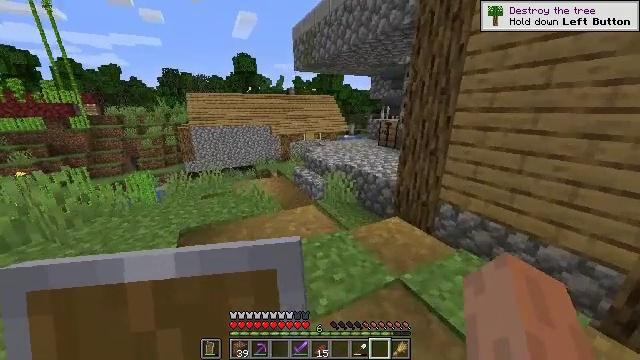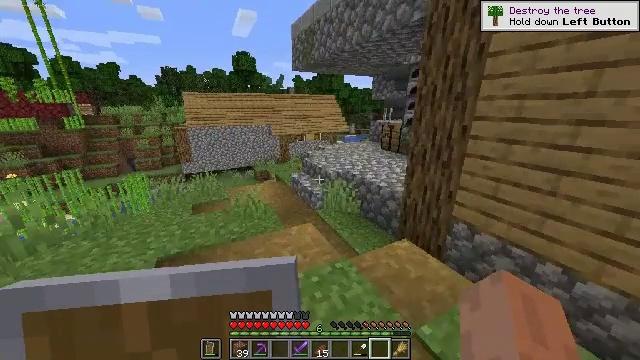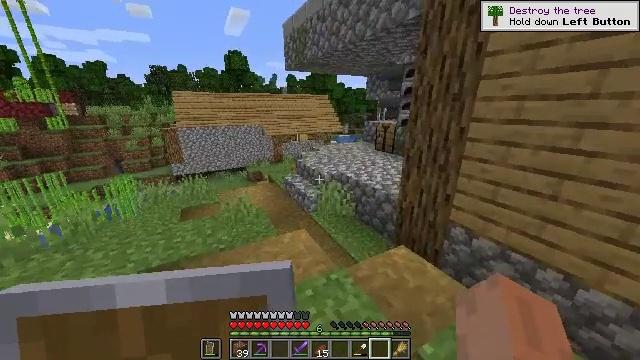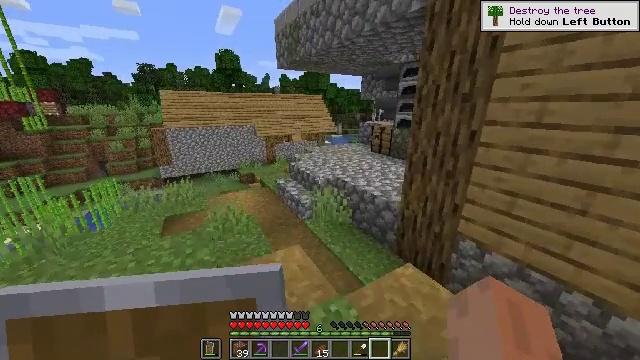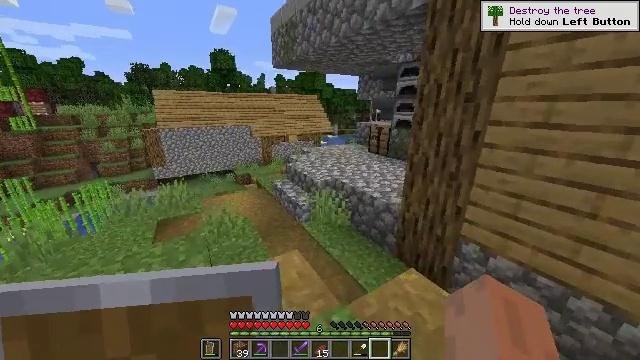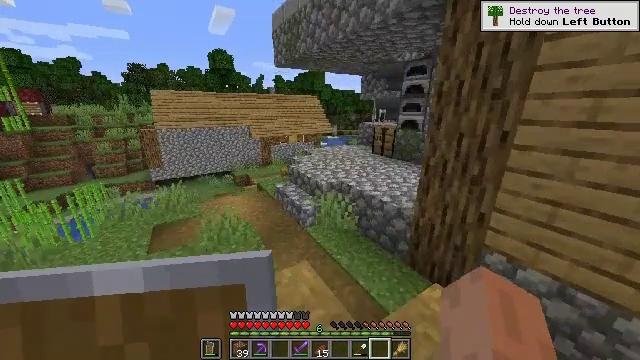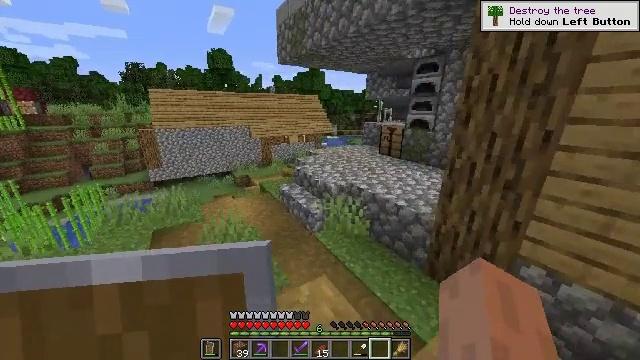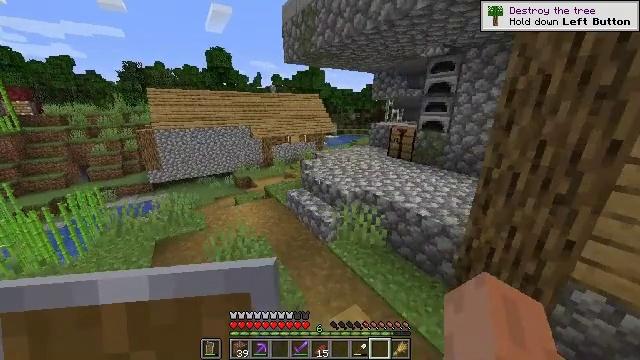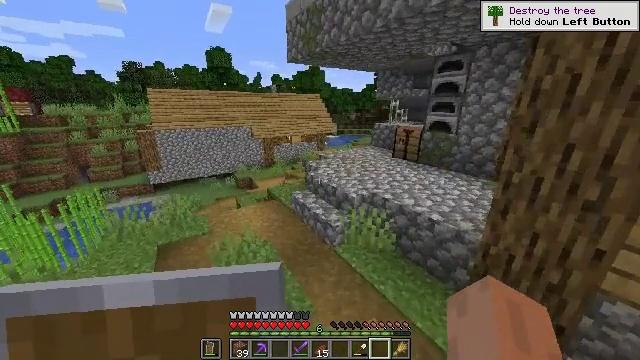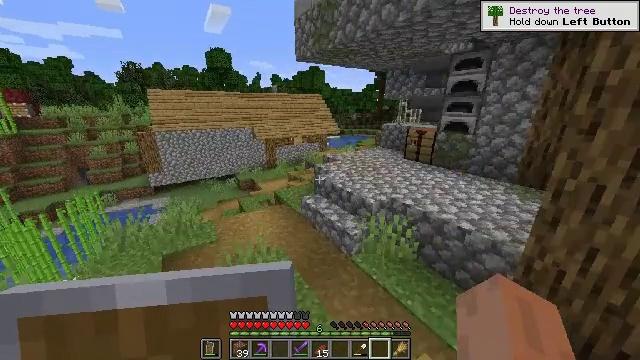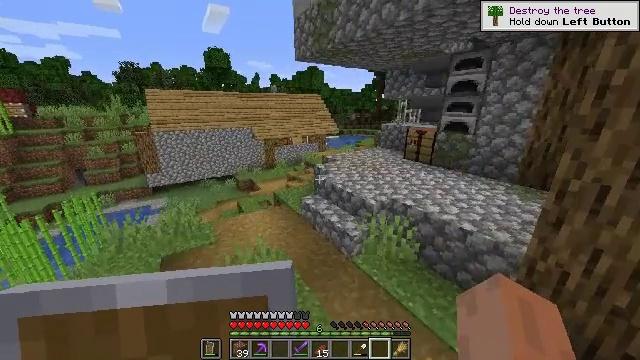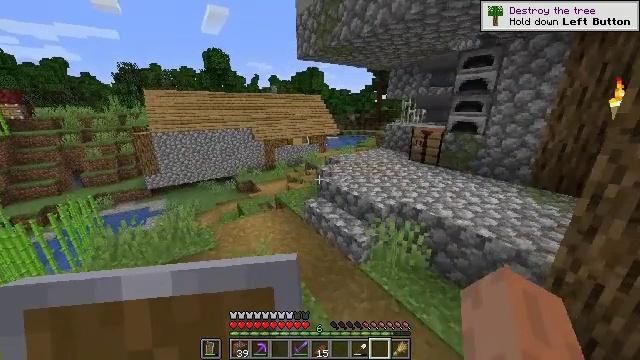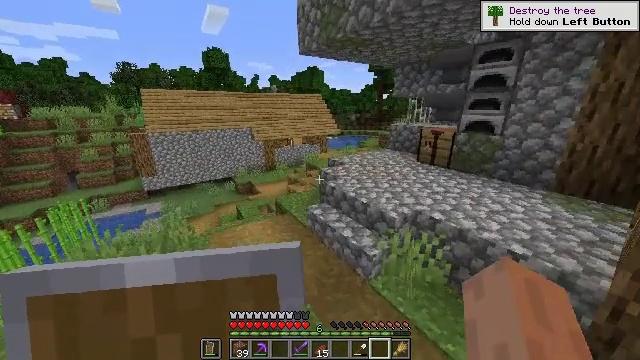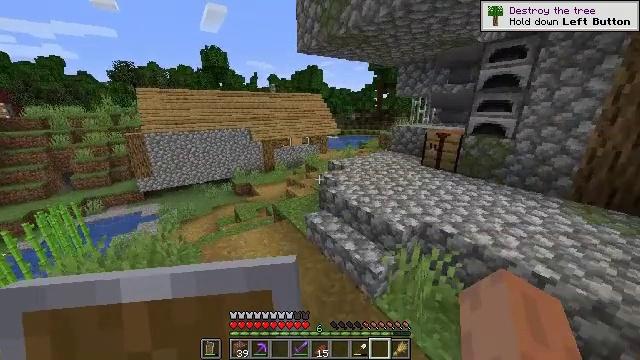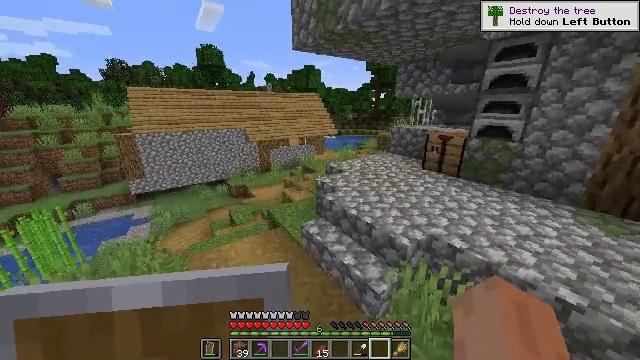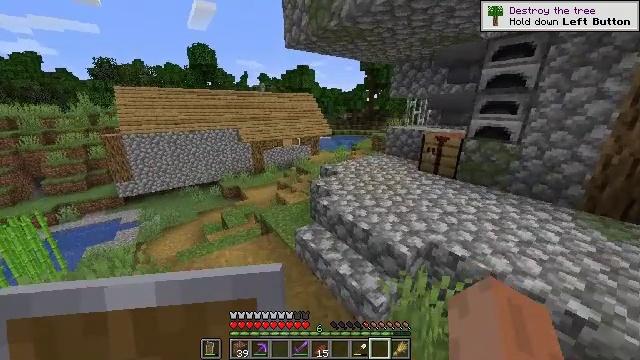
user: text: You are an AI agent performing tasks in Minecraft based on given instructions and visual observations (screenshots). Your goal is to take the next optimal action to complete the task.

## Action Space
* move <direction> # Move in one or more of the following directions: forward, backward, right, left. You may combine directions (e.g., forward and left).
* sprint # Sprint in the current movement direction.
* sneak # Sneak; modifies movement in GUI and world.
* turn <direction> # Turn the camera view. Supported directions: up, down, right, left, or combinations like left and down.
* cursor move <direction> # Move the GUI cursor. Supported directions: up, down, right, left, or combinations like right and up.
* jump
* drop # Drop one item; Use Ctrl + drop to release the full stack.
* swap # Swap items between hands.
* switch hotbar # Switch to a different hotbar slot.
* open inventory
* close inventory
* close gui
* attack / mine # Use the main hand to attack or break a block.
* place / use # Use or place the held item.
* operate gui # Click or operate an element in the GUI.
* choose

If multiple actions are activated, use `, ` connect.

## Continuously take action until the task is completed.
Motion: motion action
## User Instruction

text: Mine the observer block.
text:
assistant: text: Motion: move forward
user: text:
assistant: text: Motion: move forward, turn right
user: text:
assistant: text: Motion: move forward and move left, turn right
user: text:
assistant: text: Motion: move forward and move left, turn right
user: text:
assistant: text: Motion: move forward and move left
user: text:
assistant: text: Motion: move forward and move left
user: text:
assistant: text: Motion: move forward and move left
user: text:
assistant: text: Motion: move forward and move left
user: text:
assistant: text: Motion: move forward and move left
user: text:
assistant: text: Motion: move forward
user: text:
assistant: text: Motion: move forward
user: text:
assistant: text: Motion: move forward
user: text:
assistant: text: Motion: move forward
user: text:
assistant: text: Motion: move forward
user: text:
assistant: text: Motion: move forward, turn right
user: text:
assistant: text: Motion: move forward
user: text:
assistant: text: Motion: move forward, turn right
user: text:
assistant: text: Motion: move forward, turn right
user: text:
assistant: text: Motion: move forward, turn right
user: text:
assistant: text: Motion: move forward, turn right
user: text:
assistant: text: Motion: move forward, turn right
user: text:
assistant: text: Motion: move forward
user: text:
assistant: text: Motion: move forward
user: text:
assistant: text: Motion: move forward
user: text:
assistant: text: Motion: move forward
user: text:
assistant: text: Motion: move forward
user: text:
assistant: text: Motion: move forward
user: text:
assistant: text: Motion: move forward
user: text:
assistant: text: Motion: move forward, turn down
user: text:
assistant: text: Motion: move forward, turn down